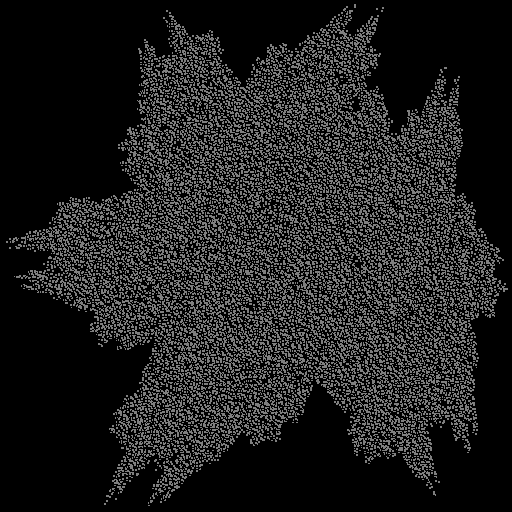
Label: bedder